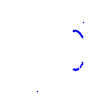
Particle: proton